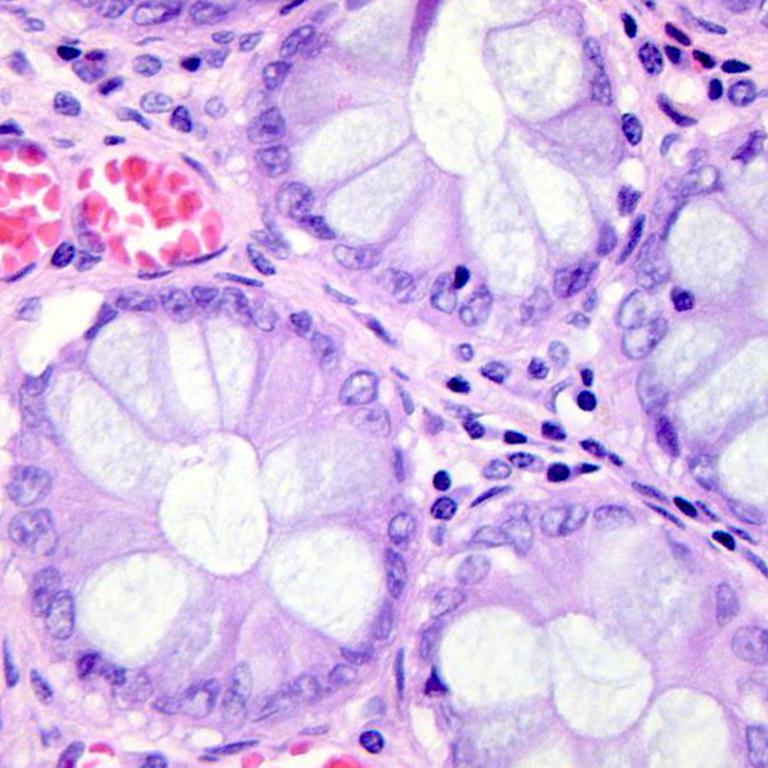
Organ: colon
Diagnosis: benign